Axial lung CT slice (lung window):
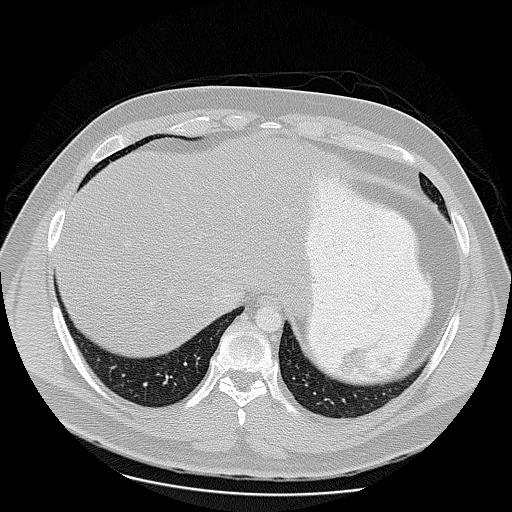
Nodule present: no